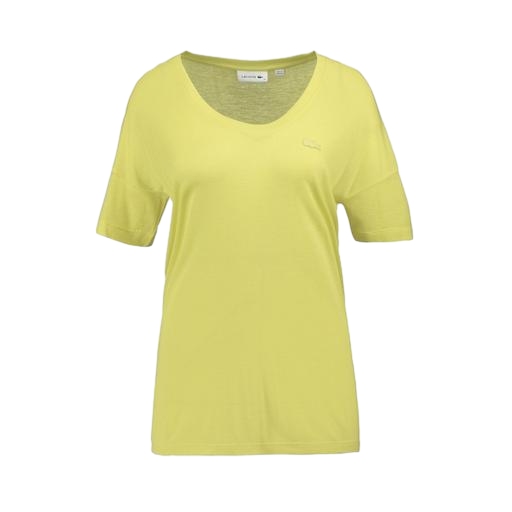
lime green t-shirt, yellow iconic women's round neck t-shirt, yellow scoop tee, white background